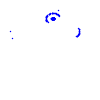
Particle: electron